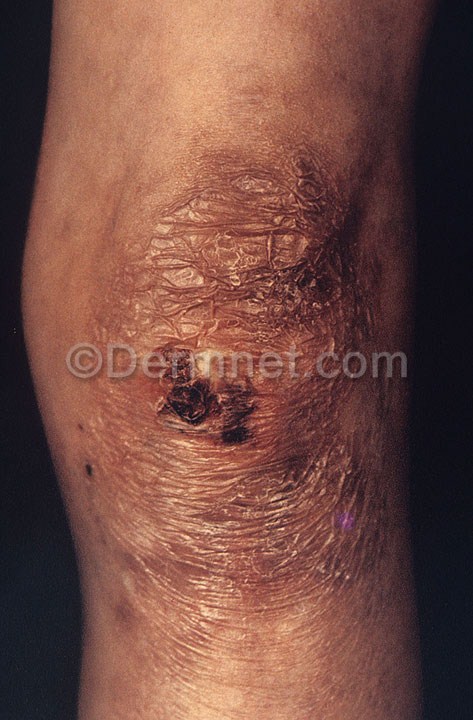
Disease: Bullous Disease Photos